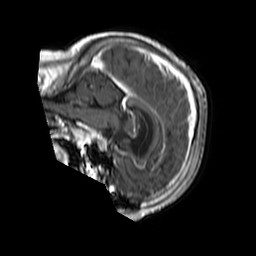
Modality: T1w
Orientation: sagittal
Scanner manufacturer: philips
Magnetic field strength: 1.5 T
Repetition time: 0.02 s
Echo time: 0.004605 s